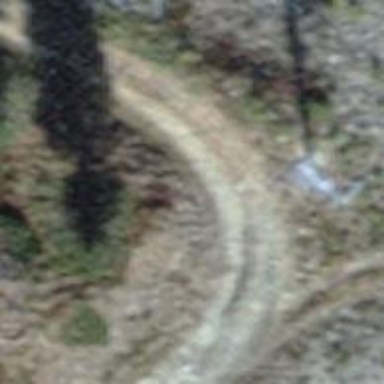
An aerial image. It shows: Track road with grade3 tracktype.